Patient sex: M
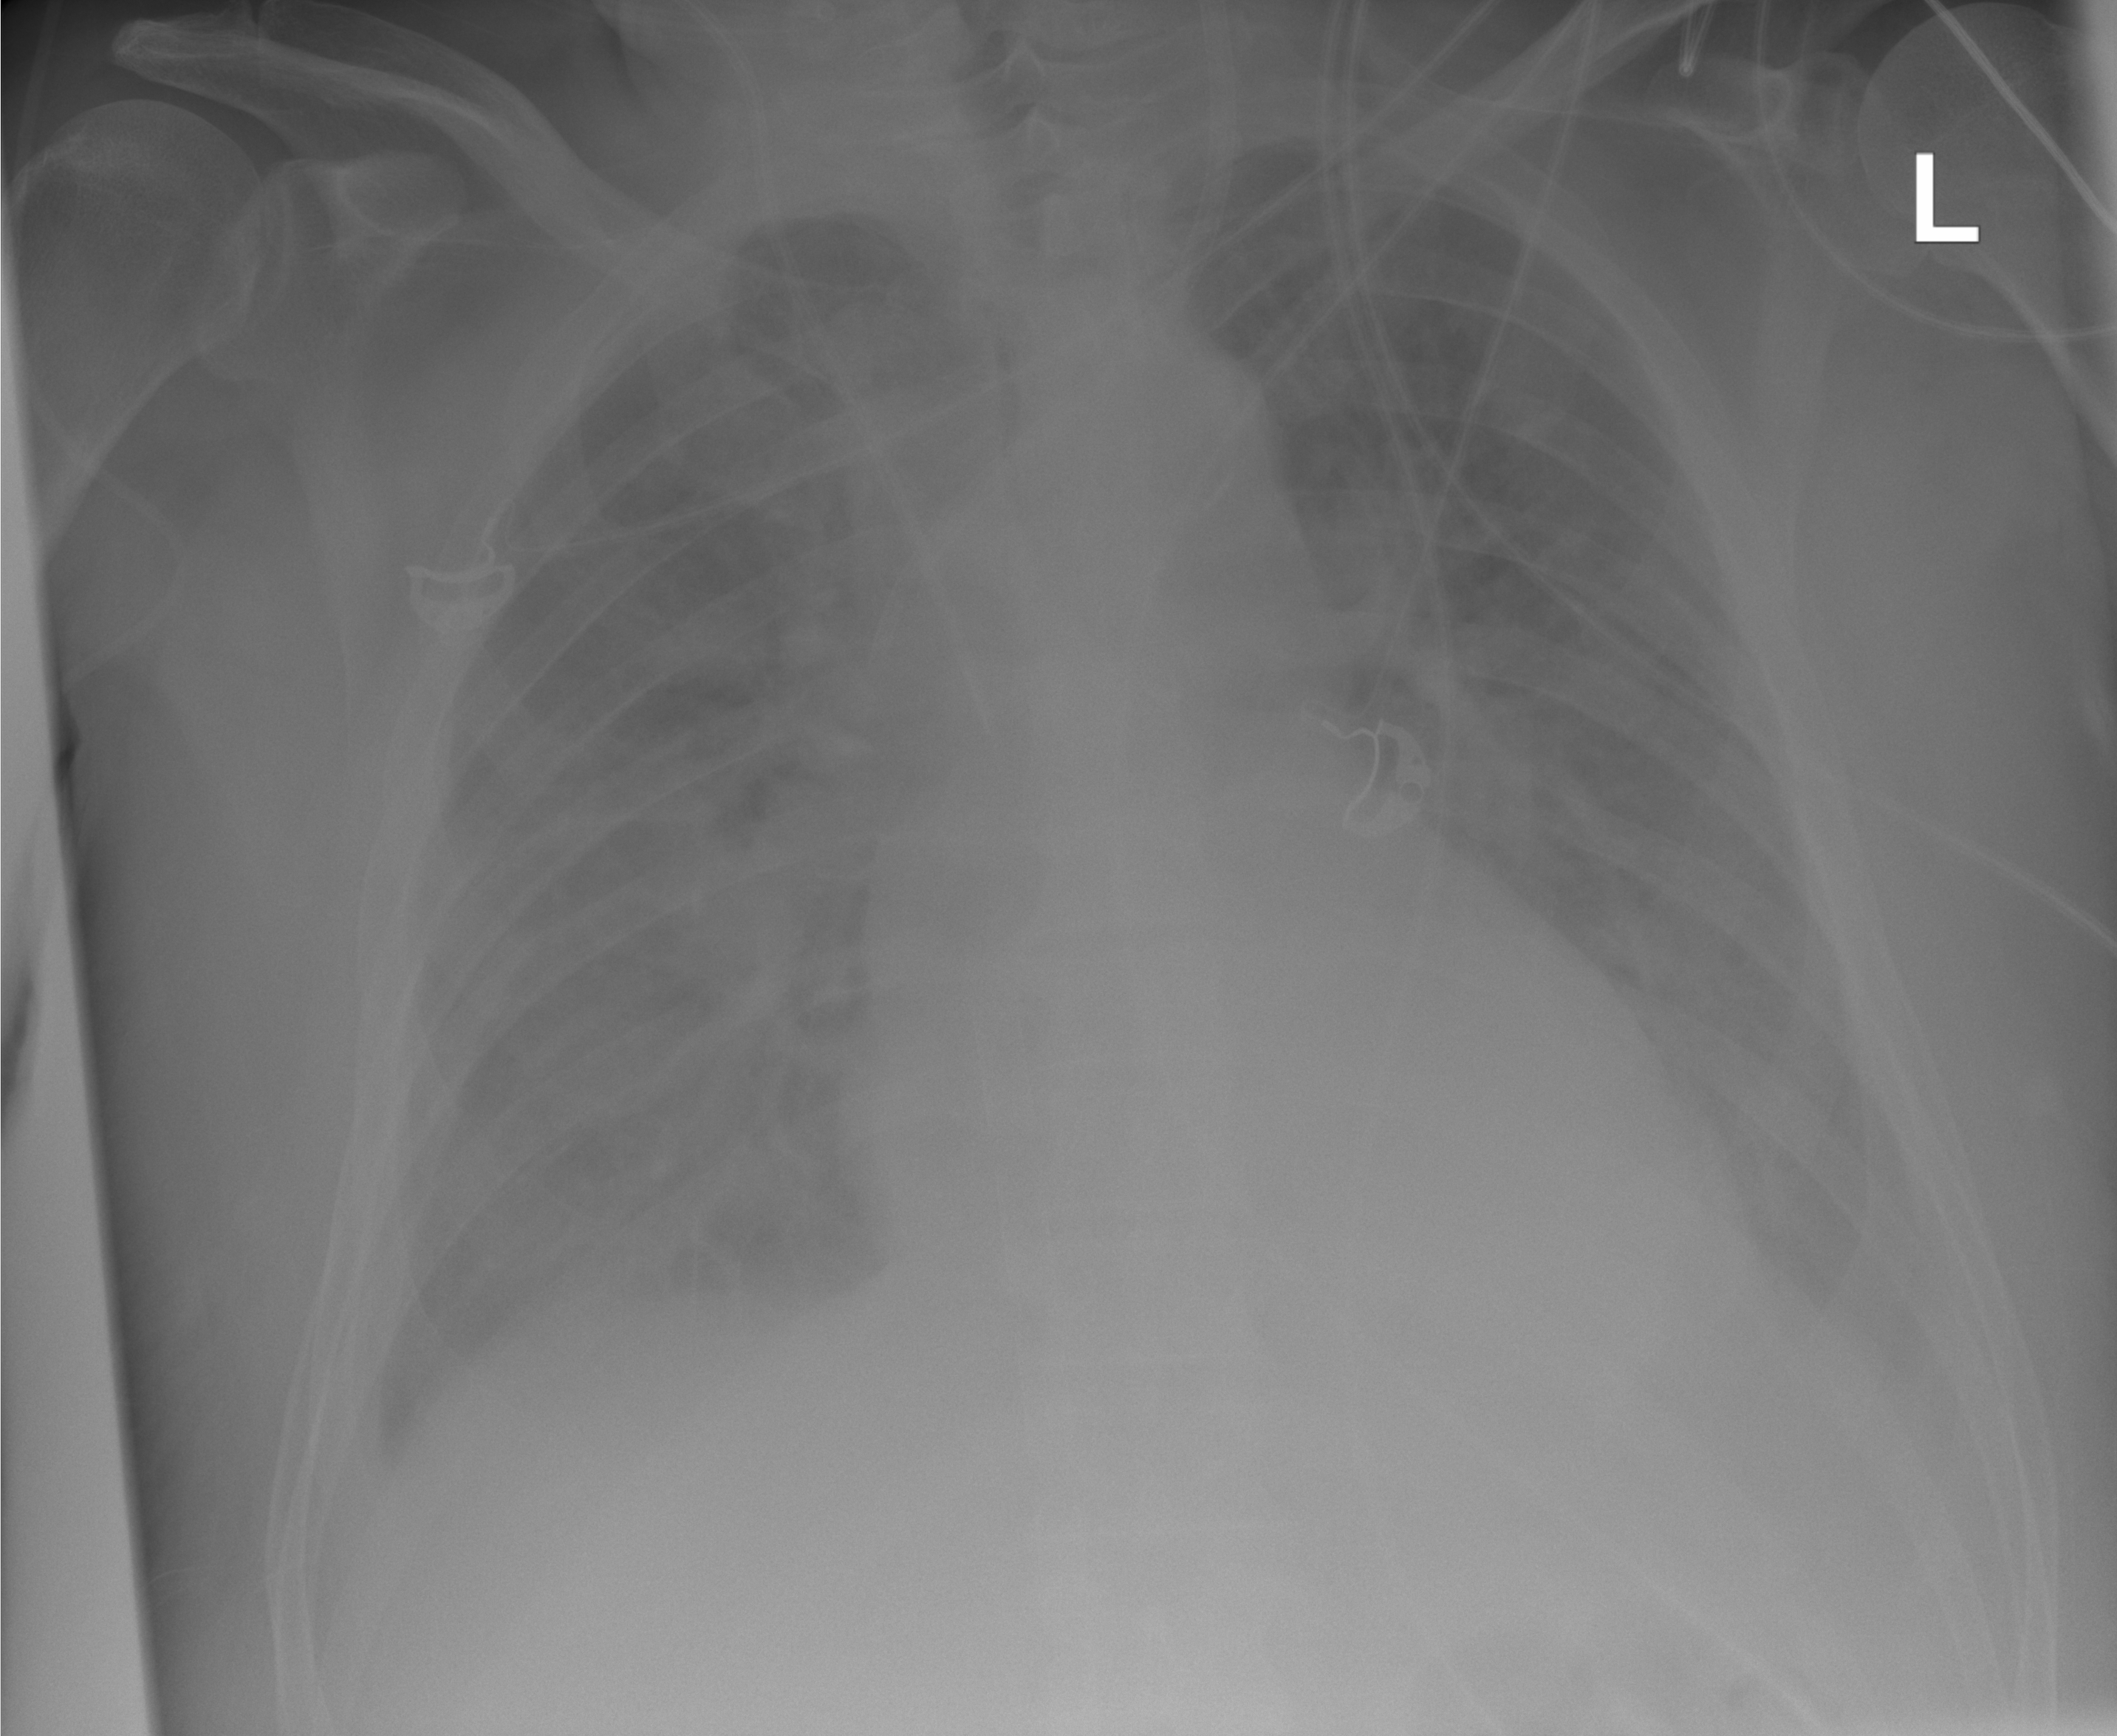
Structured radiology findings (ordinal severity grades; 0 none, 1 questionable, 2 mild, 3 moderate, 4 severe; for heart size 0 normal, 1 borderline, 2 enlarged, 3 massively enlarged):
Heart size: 1
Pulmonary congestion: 2
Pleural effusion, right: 2
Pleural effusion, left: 2
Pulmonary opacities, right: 2
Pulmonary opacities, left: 2
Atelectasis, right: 2
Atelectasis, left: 2